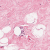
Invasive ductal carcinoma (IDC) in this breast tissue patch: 0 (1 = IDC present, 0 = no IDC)